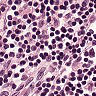
Metastatic tissue present: no